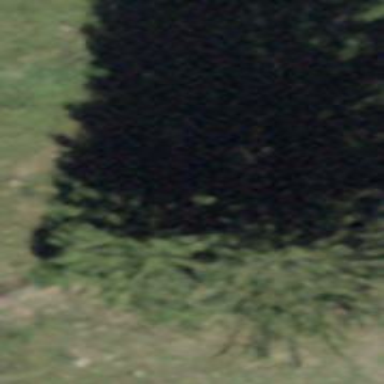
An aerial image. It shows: Row of trees in natural setting.